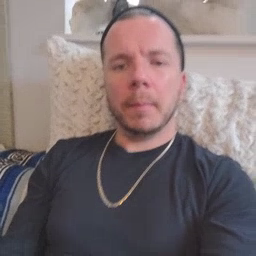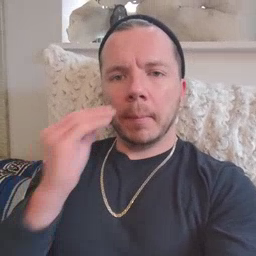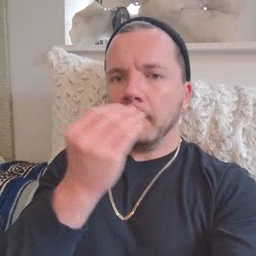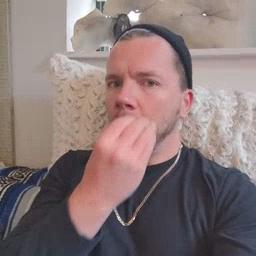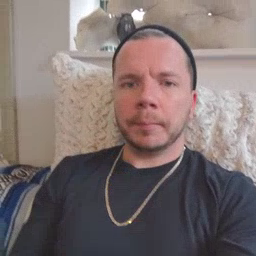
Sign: flower